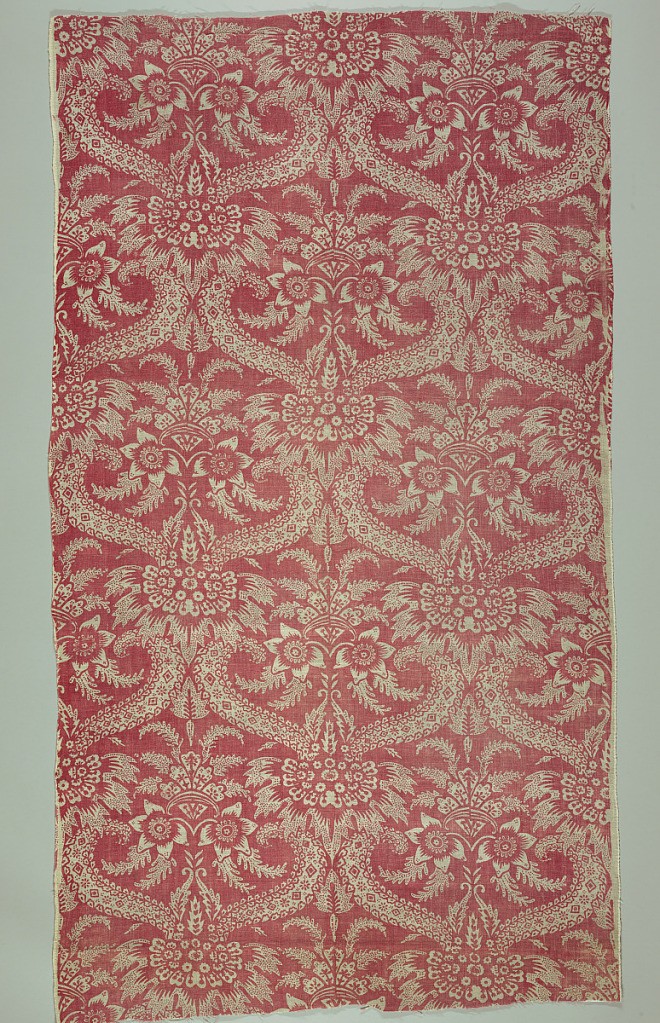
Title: Textile
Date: late 18th century
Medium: cotton Technique: block printed on plain weave
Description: Center line design of flowers and strapwork. Pattern reserved (white) on printed red.